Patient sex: F
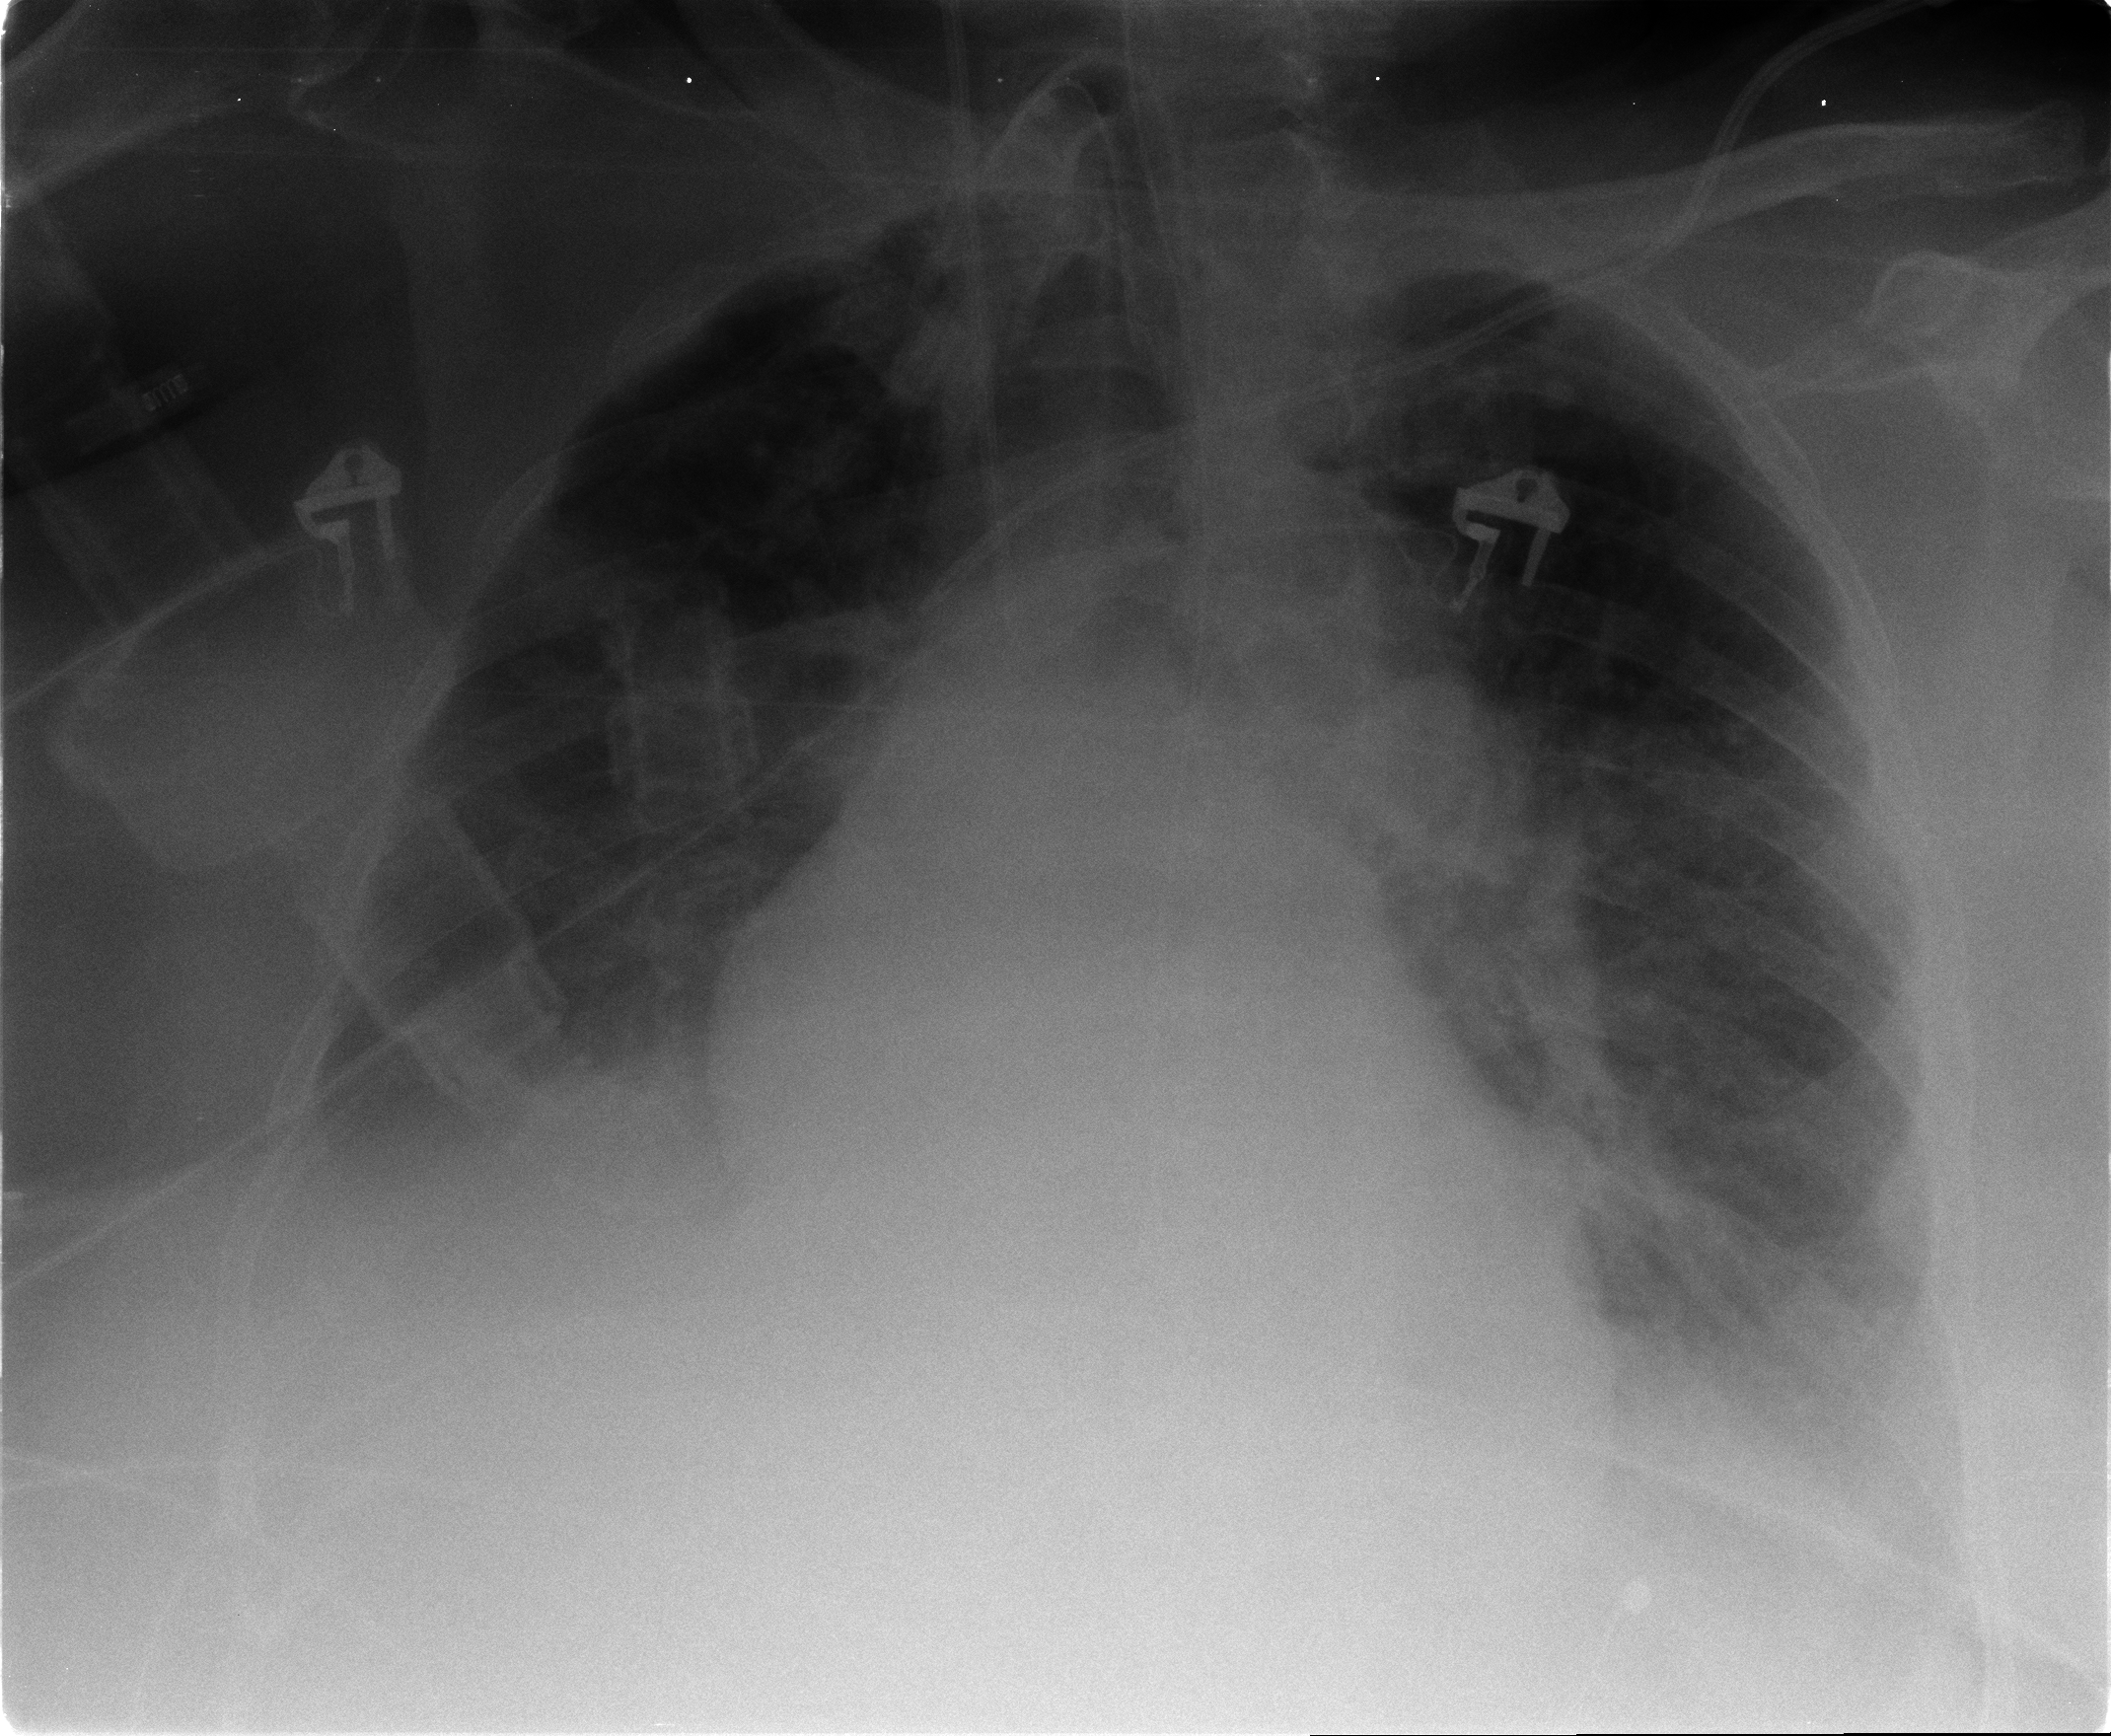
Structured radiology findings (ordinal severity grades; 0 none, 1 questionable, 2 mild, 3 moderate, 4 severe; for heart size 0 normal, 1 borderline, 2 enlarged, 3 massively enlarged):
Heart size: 0
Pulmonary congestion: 0
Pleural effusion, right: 2
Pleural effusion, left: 1
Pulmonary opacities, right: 0
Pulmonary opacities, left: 0
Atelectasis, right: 2
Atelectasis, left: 0